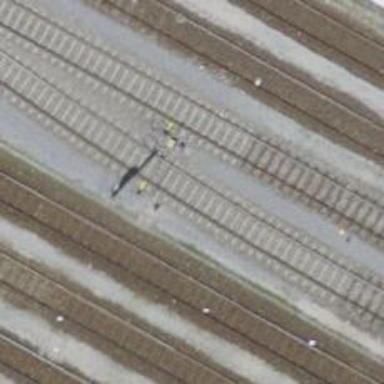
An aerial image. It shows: Rail yard with one track. The electrified railway uses contact line with voltage levels of 3000 and 15000.